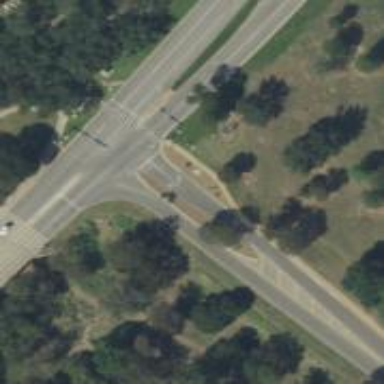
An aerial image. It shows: Marked road crossing.